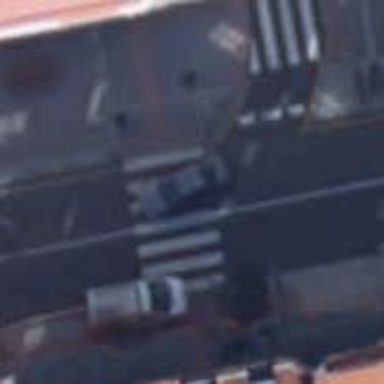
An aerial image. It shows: Marked road crossing.